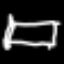
Label: bed